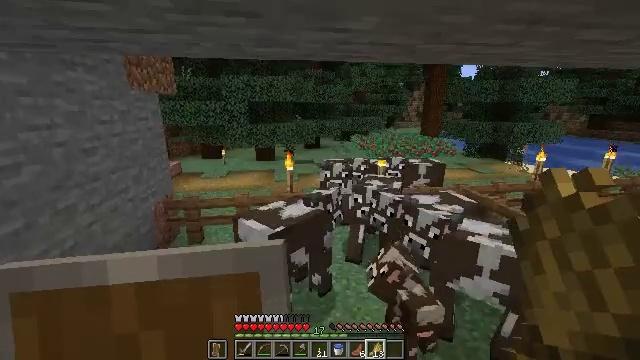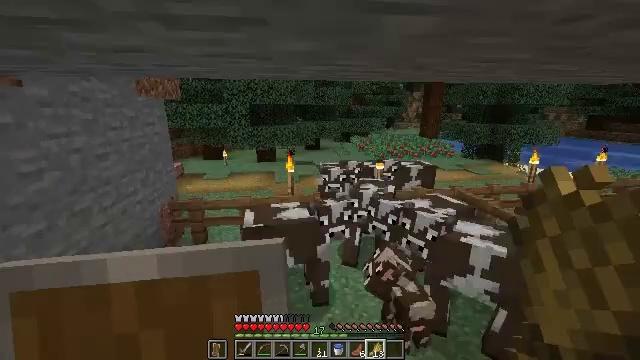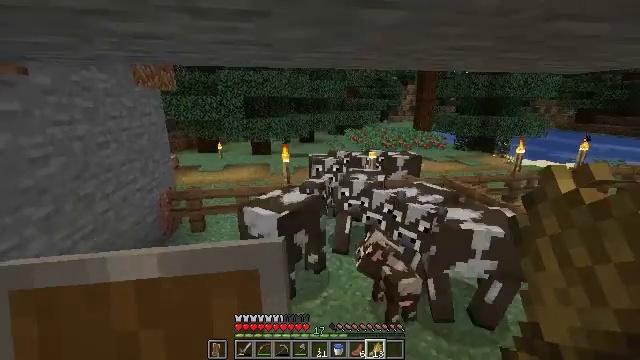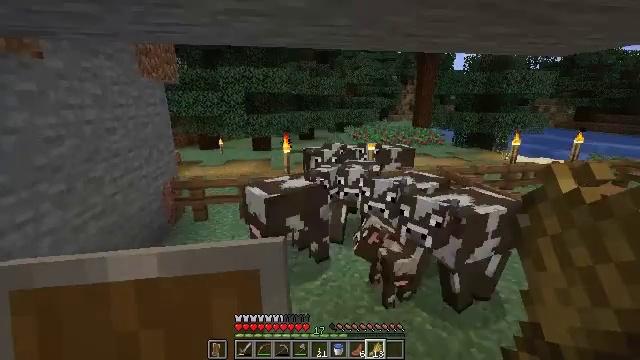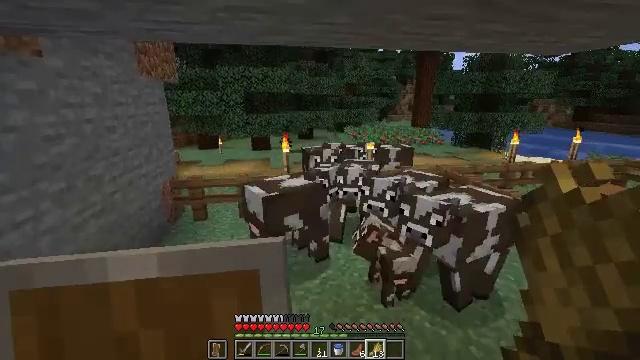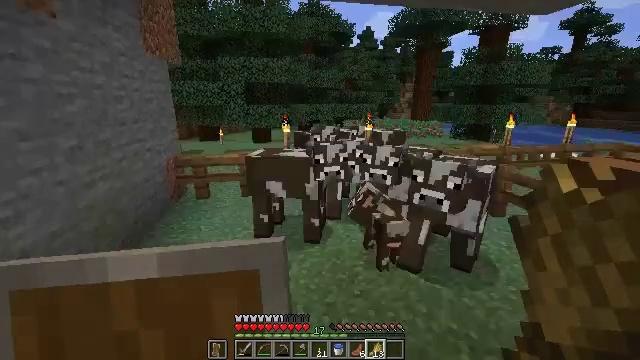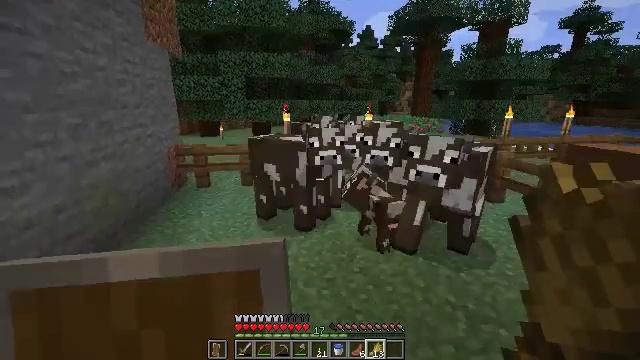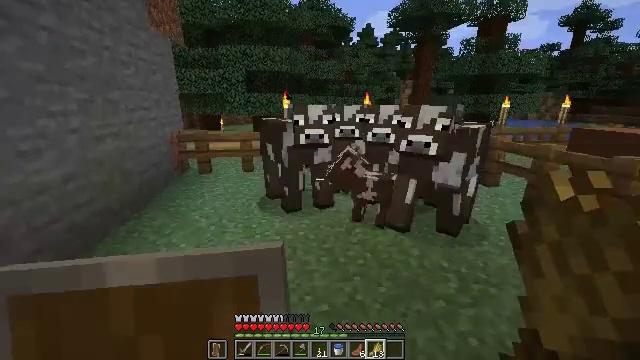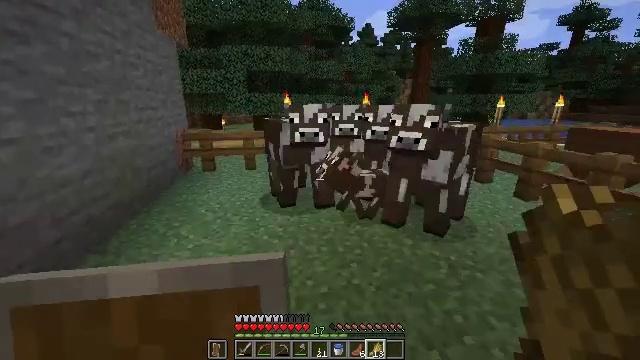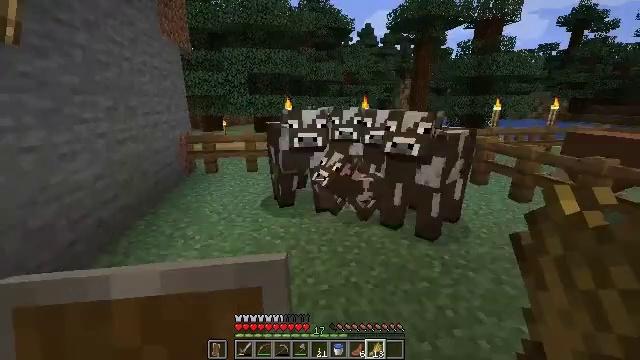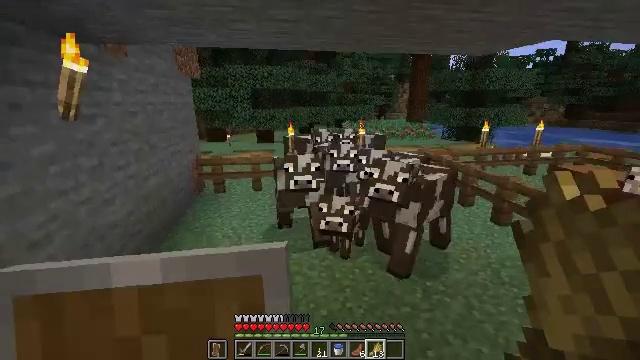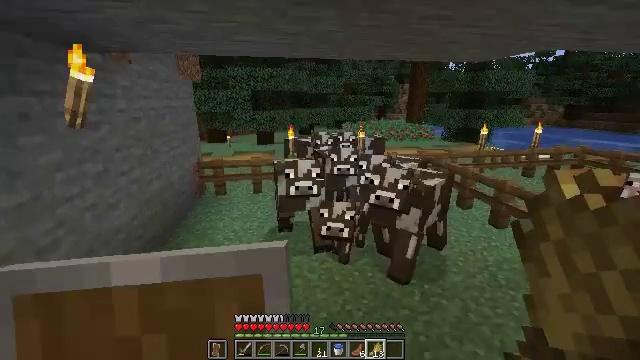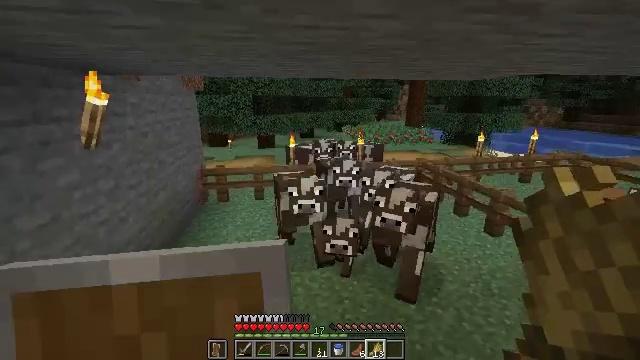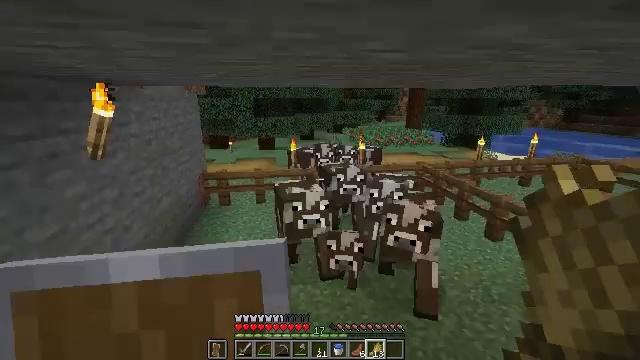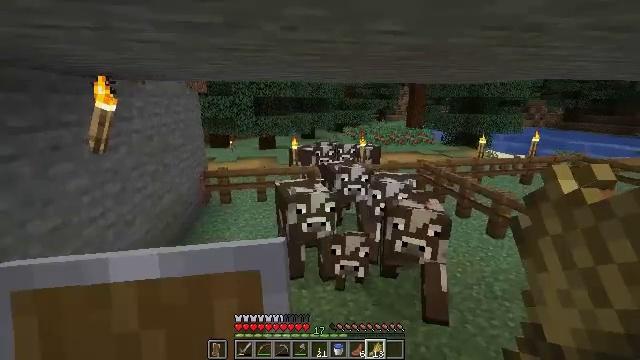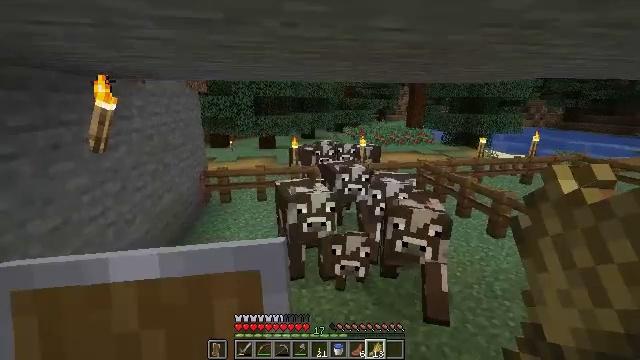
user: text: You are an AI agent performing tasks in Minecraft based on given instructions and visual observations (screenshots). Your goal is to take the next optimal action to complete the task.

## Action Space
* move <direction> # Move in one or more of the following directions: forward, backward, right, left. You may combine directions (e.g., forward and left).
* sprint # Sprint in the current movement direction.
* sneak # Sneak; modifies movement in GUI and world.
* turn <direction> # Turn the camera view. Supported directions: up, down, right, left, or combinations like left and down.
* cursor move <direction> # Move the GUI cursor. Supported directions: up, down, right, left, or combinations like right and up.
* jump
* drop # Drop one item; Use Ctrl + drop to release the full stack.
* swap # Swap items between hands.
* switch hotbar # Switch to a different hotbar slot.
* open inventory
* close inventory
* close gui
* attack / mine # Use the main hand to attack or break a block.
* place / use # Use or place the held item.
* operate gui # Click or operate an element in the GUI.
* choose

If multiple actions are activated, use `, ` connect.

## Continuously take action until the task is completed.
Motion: motion action
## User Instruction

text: Gather spruce fence pieces.
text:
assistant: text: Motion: move back
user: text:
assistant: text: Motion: move back, turn right and down
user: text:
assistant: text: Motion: move back
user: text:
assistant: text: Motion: move back
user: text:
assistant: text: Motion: move back
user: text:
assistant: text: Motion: no_op
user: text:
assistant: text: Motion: move back
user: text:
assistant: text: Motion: move back
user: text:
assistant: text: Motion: move back, jump
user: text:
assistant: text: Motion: move back, jump
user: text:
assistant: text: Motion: move back, jump
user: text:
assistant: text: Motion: move back
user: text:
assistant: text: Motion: move back
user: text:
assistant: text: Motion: move back
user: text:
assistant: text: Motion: move back
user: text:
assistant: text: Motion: move back
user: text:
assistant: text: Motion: no_op
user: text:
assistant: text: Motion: no_op
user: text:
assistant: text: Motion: no_op
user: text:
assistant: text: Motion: no_op
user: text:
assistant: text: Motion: no_op
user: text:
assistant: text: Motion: jump
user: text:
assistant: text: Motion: jump
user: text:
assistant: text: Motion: jump
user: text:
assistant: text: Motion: jump
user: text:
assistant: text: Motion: no_op
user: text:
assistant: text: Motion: no_op
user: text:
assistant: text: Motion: no_op
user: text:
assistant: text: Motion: move left
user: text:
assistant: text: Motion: move left